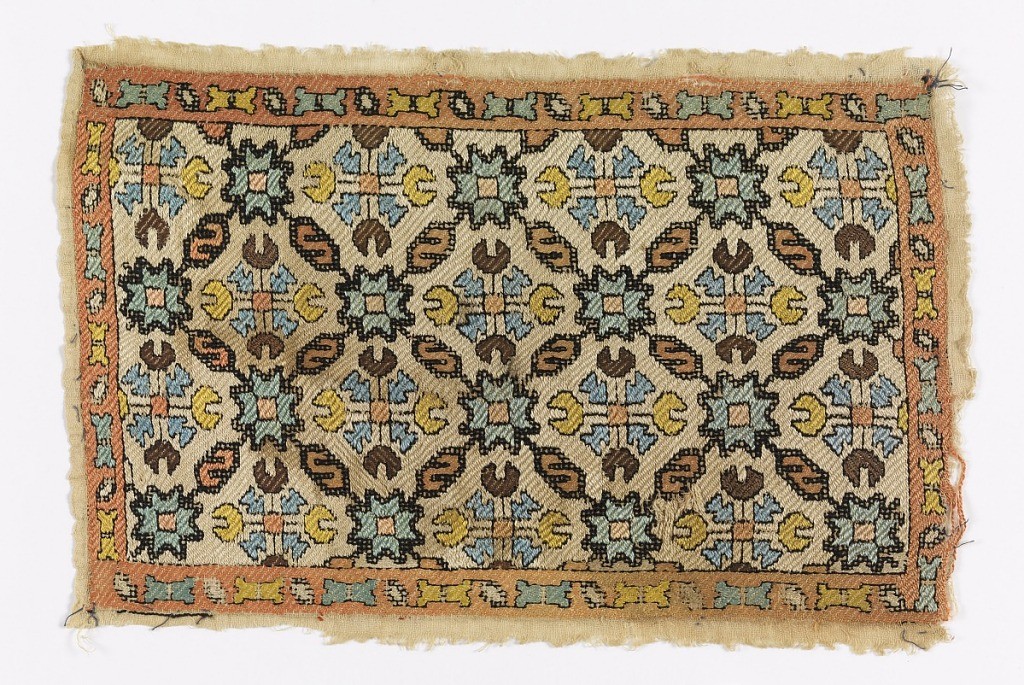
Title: Fragment
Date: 19th century
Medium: silk on cotton Technique: embroidered
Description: Fragment showing a diamond lattice containing geometric flowers in multicolored silk on a drawnwork ground.